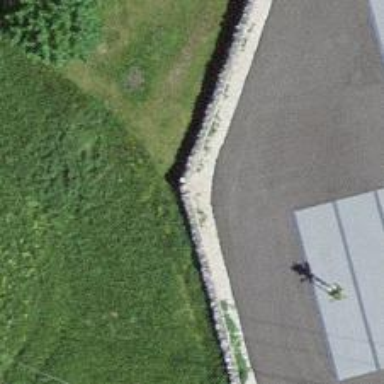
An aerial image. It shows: Wall is shown in the image.